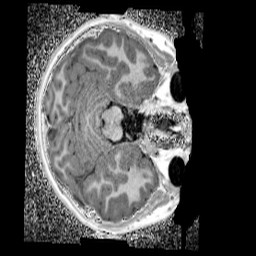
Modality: UNIT1_denoised
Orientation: axial
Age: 10
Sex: female
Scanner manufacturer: siemens
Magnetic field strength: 3 T
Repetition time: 4 s
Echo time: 0.00299 s